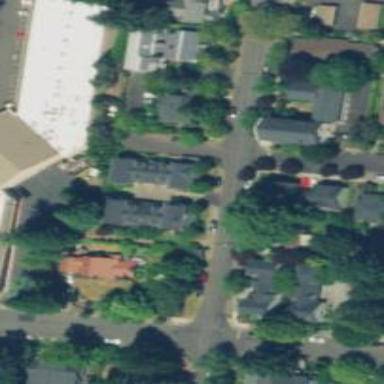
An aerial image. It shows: Residential road with sidewalk on the left side.